Question: I have form with 3 fields adress,status,ReportingDate.
Adress field contains the ID where the mil has to be sent.
Now I have created an agent where it should mail to the data present in adress field when status is incomplete and reporting date is exactly 7 days before todays date.
My Code:
'''
Option Public
Option Declare
Sub Initialize
Dim sess As New NotesSession
Dim db As NotesDatabase
Dim doc As NotesDocument
Dim timestamp As New NotesDateTime("Today")
Dim Noresponsedate As NotesDateTime
Dim vw As NotesView
Dim diff As Integer
Dim SendTo As Variant
Call timestamp.SetNow()
Set db = sess.CurrentDatabase
Set vw = db.GetView( "data" )
Set doc = vw.GetFirstDocument()
While Not doc Is Nothing
If doc.Status(0) = "Incomplete" Then
Call checktimedifference(doc)
End if
Set doc = vw.GetNextDocument(doc)
wend
End Sub
Sub checktimedifference(doc As NotesDocument)
Dim due As NotesDateTime
Dim present As NotesDateTime
Dim timecheck As variant
Set due = New NotesDateTime ( "" )
Set present = New NotesDateTime ( "Today" )
timecheck = doc.ReportingDate(0)
due.LSLocalTime = timecheck
If due.TimeDifference (present) = -604800 Then
Call sendmailtouser(doc)
End If
End Sub
Sub sendmailtouser(doc As NotesDocument)
Dim db As NotesDatabase
Dim rtiitem As NotesRichTextItem
Dim maildoc As NotesDocument
dim recepient As variant
Set maildoc = New NotesDocument( db )
Set rtiitem = New NotesRichTextItem( maildoc, "Body" )
recepient = doc.adress(0)
maildoc.from = db.Title
maildoc.form = "memo"
maildoc.subject = "A Minor Injury Report:" & doc.Seq_No(0) & " needs your response"
maildoc.SendTo = recepient
Call rtiitem.AppendText( "Please respond to this Minor Injury Report" )
Call rtiitem.AddNewline( 2 )
Call rtiitem.AppendText( "Your response for the Minor Injury Report: " & doc.Seq_No(0) & " is required" )
Call rtiitem.AddNewline( 2 )
Call rtiitem.AppendText( "Please click on the following link to access the document.")
Call rtiitem.AppendDocLink( doc, db.Title )
Call maildoc.Send(False)
End Sub
'''
When I am running the agent on client I am getting the following error:

Please help me to solve the error and send mail to the recepients.
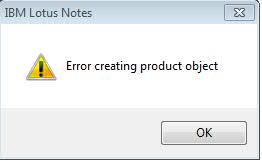
Answer: Not using any error handling is very bad practice. But your error will most probably happen in the sendmailtouser- sub, where you dim a local notesdatabase- object named db without actually initializing it.
The line
'''
set maildoc = New NotesDocument( db )
'''
will fail.
Either declare db globally and set it in your initialize or dim ses in that sub again and set db again (worst case as you have to do it for every document)